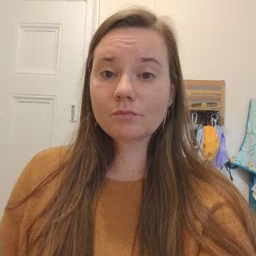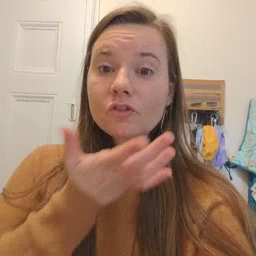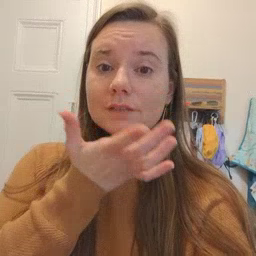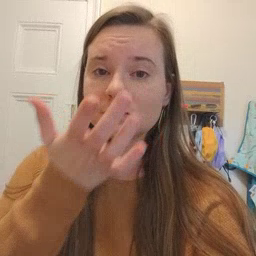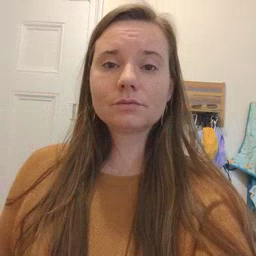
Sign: grass